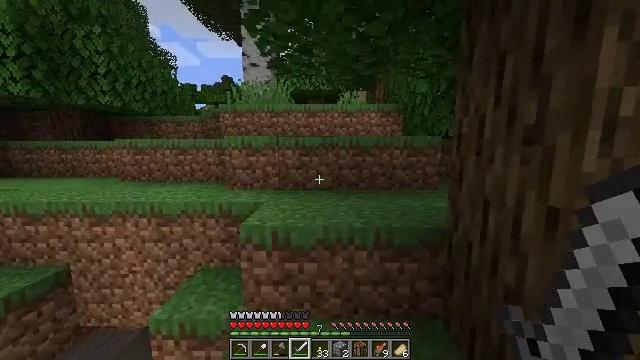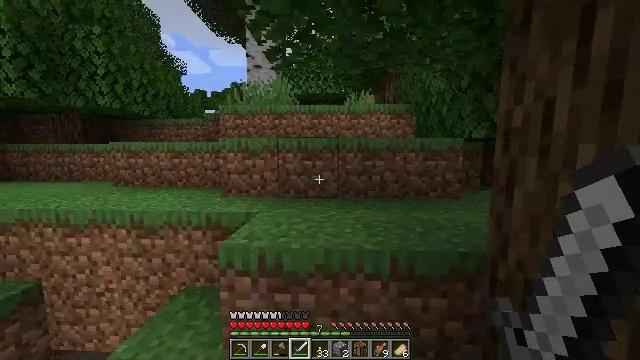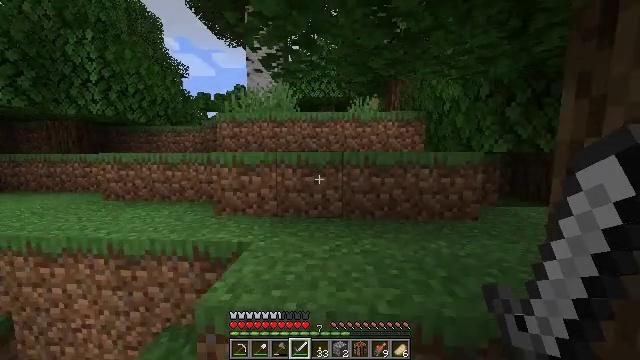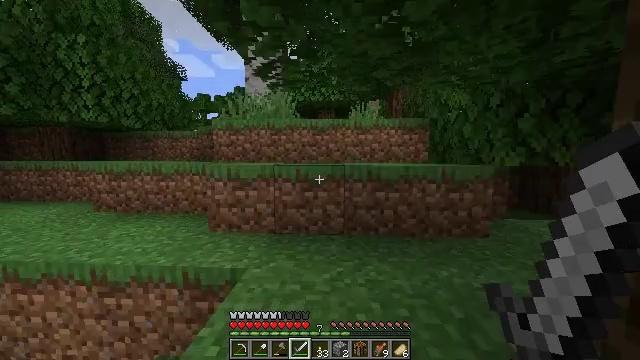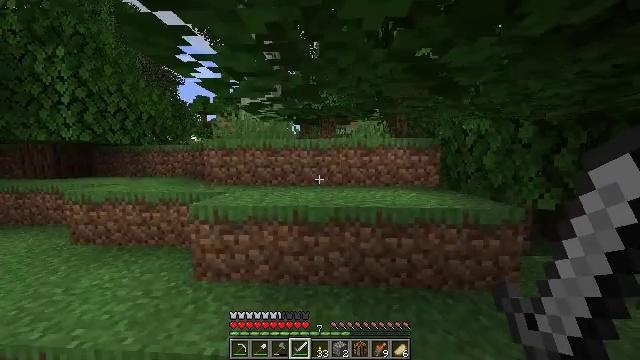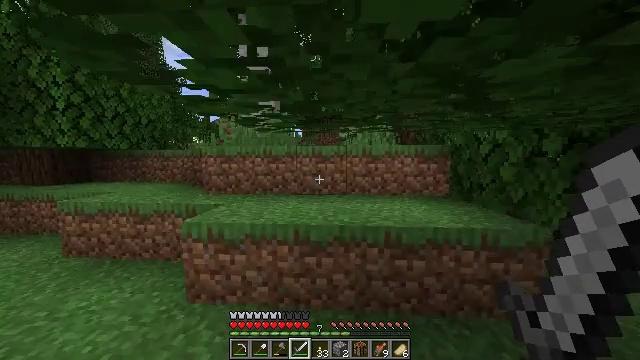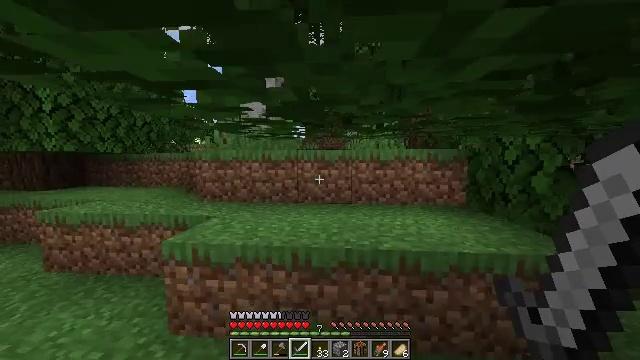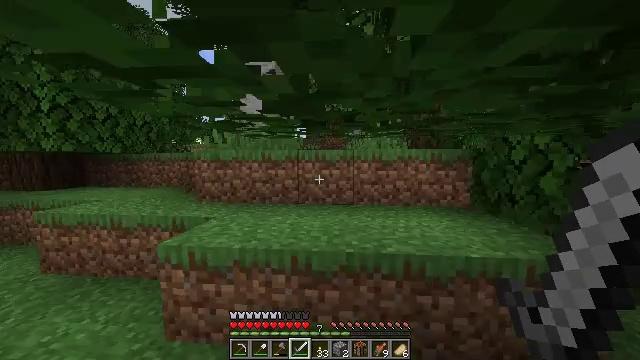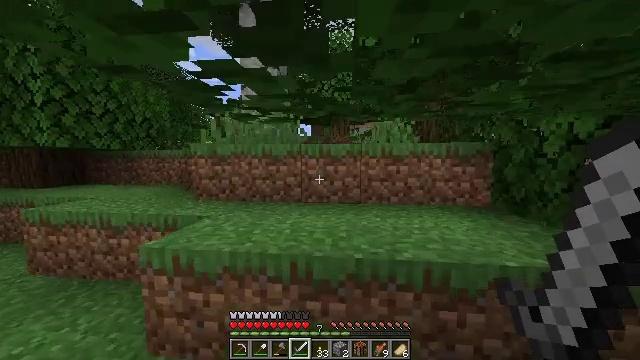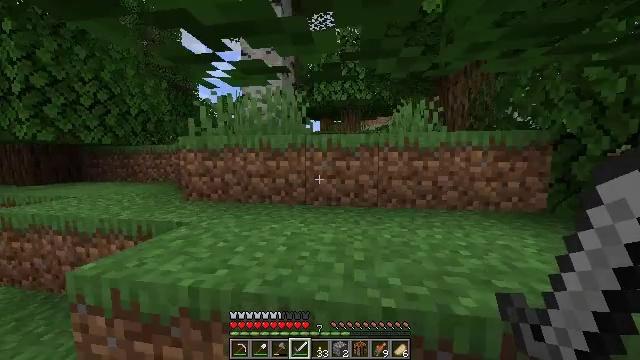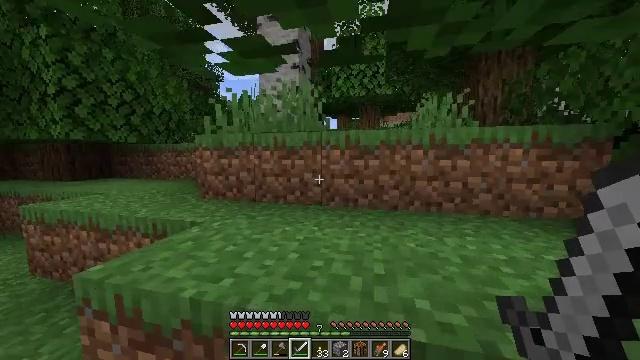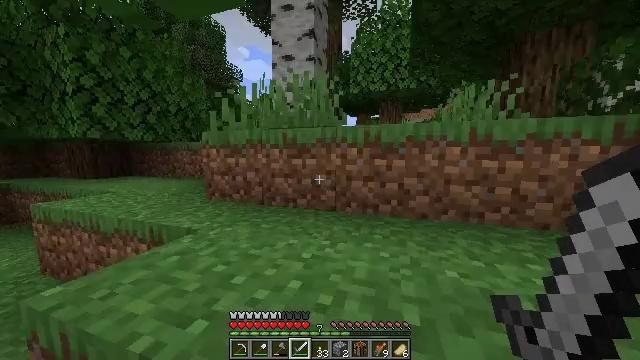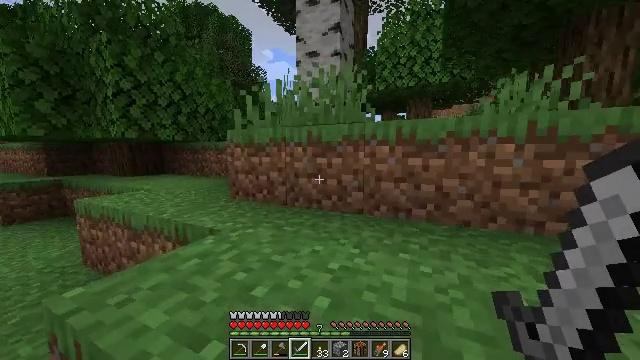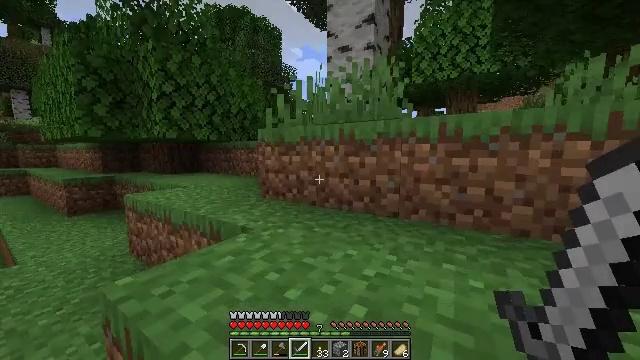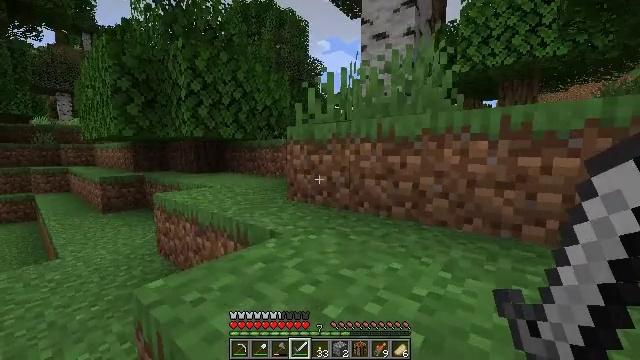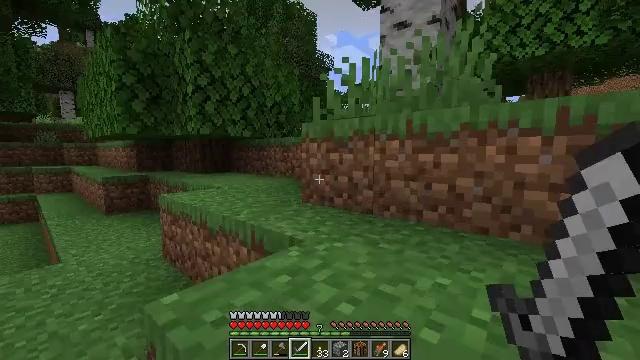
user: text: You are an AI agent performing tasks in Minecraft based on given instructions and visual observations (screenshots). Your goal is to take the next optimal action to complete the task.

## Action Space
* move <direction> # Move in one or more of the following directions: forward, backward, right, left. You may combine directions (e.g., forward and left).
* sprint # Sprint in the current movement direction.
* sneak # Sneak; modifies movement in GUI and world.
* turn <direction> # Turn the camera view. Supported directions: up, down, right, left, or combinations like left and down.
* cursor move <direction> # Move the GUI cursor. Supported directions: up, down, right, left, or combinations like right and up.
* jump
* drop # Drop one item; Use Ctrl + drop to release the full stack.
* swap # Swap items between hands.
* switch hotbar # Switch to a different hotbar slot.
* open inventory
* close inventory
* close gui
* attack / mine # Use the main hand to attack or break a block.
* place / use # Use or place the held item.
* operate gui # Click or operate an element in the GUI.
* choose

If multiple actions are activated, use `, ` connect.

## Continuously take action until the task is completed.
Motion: motion action
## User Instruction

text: Fish and kill the salmon.
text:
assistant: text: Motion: move forward, sprint, turn left and up
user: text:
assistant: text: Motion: move forward, sprint, jump
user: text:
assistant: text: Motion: move forward, sprint, jump
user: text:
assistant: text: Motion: move forward, sprint, jump
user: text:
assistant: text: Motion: move forward, sprint, jump
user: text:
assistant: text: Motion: move forward, sprint, jump
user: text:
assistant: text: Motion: move forward, sprint
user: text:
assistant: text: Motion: move forward, sprint, turn left
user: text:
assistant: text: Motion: move forward, sprint, turn left
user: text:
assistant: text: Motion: move forward, sprint, turn left
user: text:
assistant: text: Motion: move forward, sprint, turn left
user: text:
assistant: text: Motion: move forward, sprint, turn left
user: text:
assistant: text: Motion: move forward, sprint, turn left
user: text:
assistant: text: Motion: move forward, sprint, turn left
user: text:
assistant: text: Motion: move forward and move left, sprint, turn left
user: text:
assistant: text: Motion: move forward and move left, sprint
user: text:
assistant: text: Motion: move forward and move left, sprint
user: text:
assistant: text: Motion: move forward and move left, sprint, turn right
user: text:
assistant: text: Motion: move forward and move left, sprint, turn right
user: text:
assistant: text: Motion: move forward and move left, sprint, turn right
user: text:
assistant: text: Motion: move forward and move left, sprint, turn right
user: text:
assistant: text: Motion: move forward, sprint, turn right
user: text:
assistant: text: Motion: move forward, sprint
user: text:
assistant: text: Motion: move forward, sprint
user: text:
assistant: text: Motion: move forward, sprint, jump
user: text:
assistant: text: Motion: move forward, sprint, turn left, jump
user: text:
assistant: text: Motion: move forward, sprint, turn left, jump
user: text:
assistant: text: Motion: move forward, sprint, jump
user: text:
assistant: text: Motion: move forward, sprint
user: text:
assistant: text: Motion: move forward, sprint, turn left